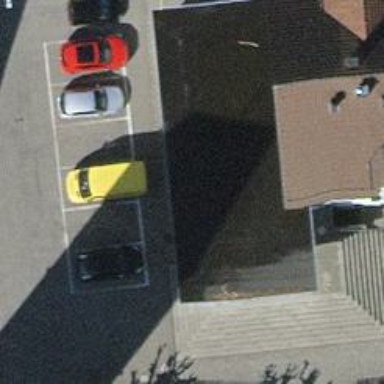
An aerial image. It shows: Flat-roofed garage.